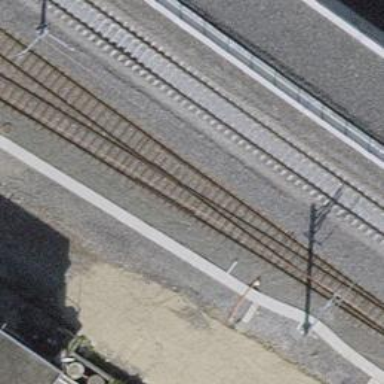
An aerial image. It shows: Single-track electrified railway siding with contact line.